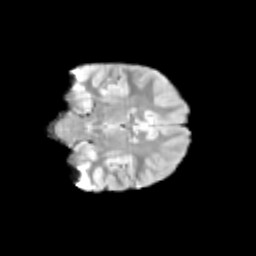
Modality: T2w
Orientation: coronal
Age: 10
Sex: female
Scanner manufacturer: siemens
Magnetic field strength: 3 T
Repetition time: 3.8 s
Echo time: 0.07 s